Current action and preconditions to check: trajectory_clear

Your task: For each precondition in the list above, predict whether it will hold at this action.

Consider the current scene as observed from the mobile robot's camera, and analyze the predicted future states of all dynamic agents (e.g., people, animals, vehicles, or any moving entities) within the NEXT SECOND.

IMPORTANT: Only answer "very likely" if you are absolutely certain—based on strong, clear evidence—that a dynamic agent will violate the precondition in the predicted future state. Do NOT answer "very likely" for unlikely, ambiguous, or low-probability risks.

Ask yourself for each precondition: Is there a high probability, with clear and convincing evidence, that the predicted future states of any dynamic agent will interfere with the predicted future state of the currently executing action within the NEXT SECOND, causing that precondition to fail?

Assess the risk level based on these predictions. Use "likely" or "very likely" if motions create a clear risk of interference.

Use "neutral" or "improbable" if agents are nearby but their predicted paths are clearly diverging or non-conflicting.

Failure Risk Categories: "very improbable", "improbable", "neutral", "likely", "very likely"

Answer Format: Output ONLY the probability_of_failure value from these categories: "very improbable", "improbable", "neutral", "likely", "very likely"

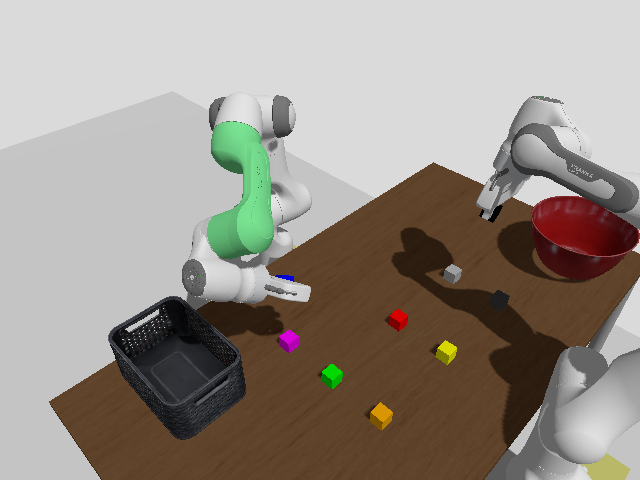

Answer: very improbable